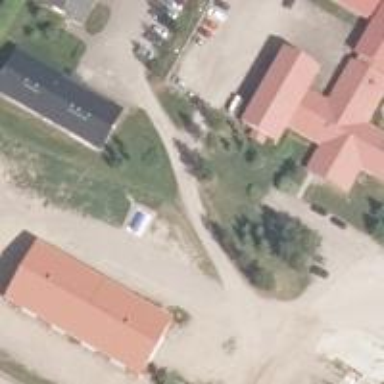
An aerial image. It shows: Veterinary facility.